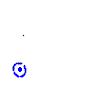
Particle: kaon